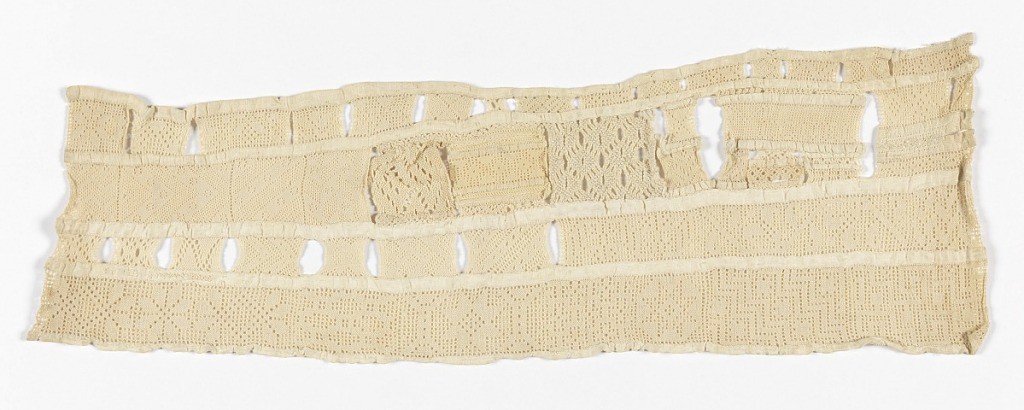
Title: Sampler
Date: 19th century
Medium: cotton, linen Technique: embroidered
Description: Horizontal sampler with two wide and two narrow bands of openwork techniques in white.